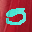
Label: 5